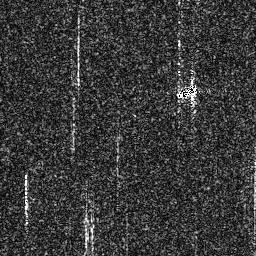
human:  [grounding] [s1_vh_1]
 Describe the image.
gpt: In the satellite image, there is  <ref>1 small ship </ref> <box>[[67, 32, 77, 38, 0]]</box> located at right.